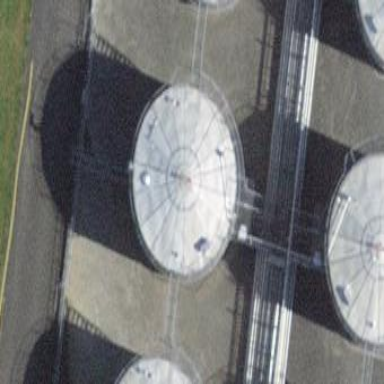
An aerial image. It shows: Storage tank that is man-made.